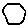
Label: hexagon